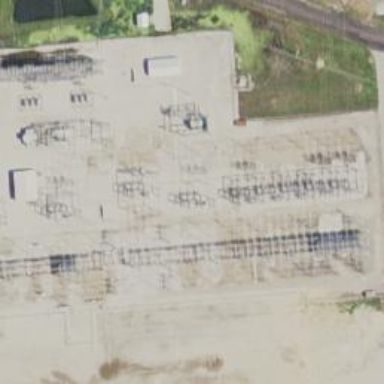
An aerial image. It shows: Switch for power supply.